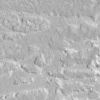
Atmospheric dust classification: not_dusty